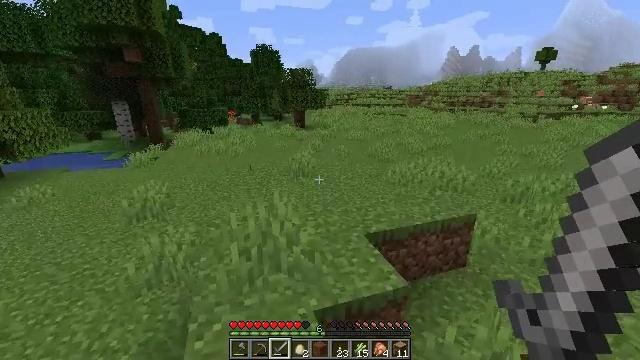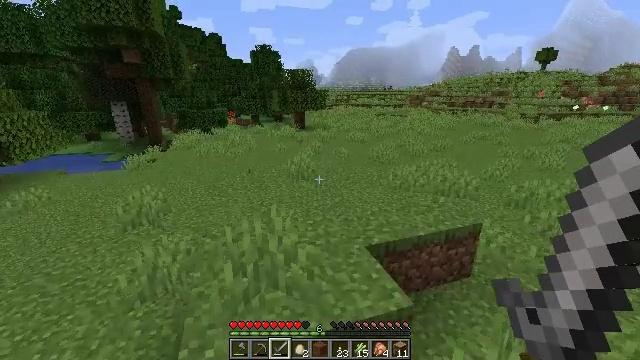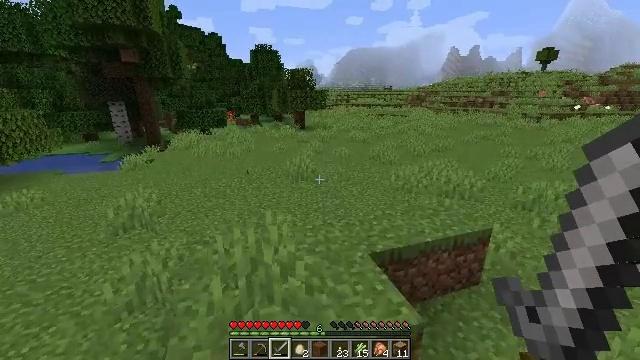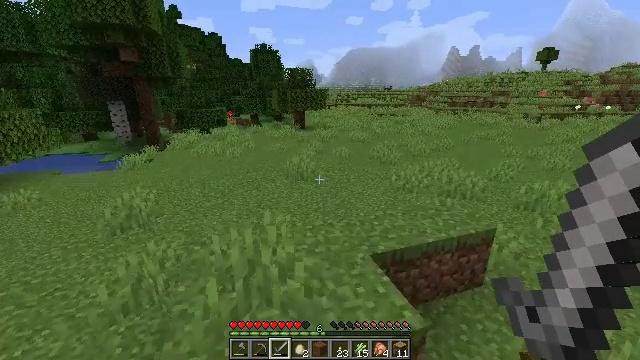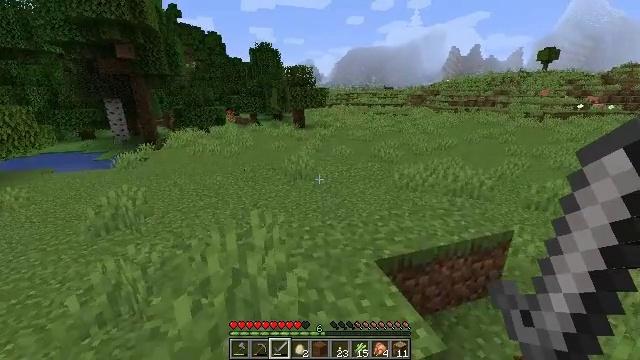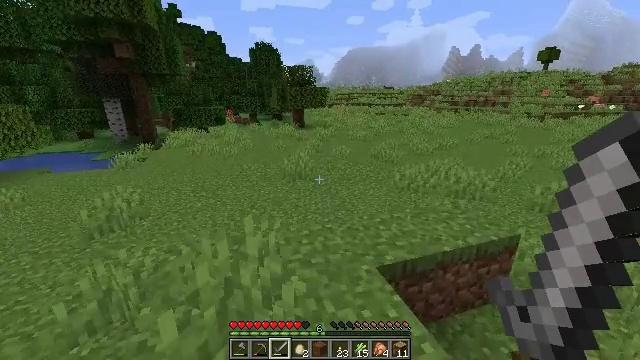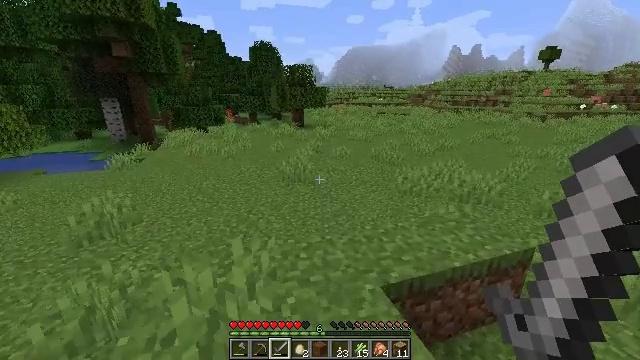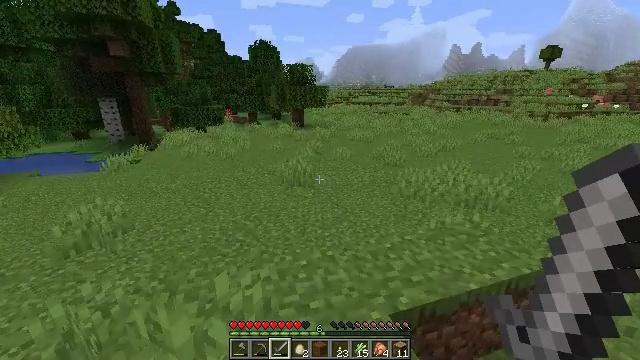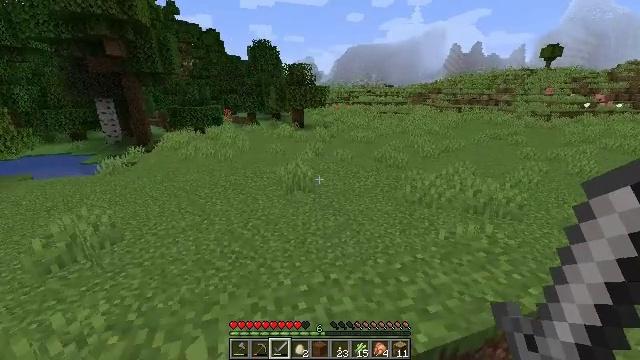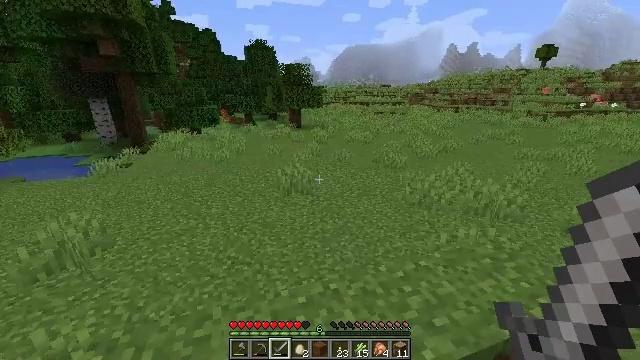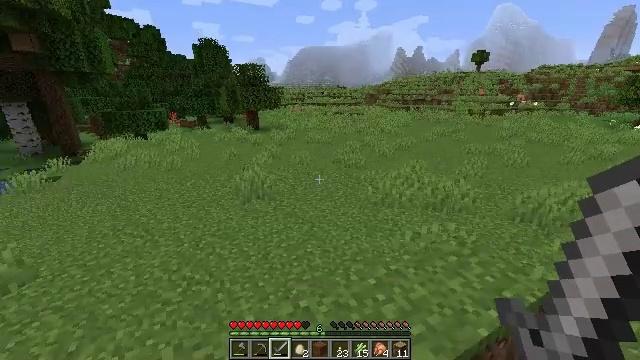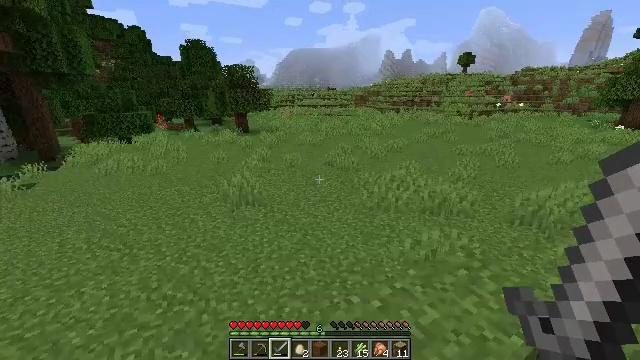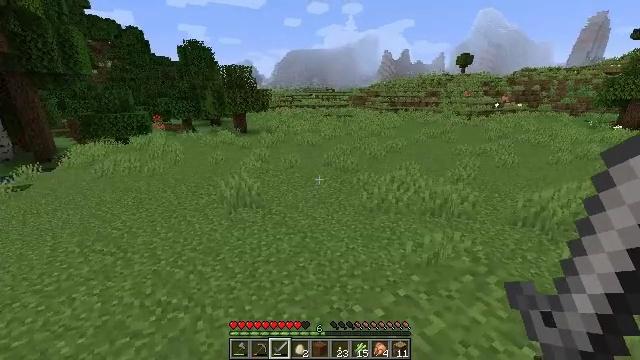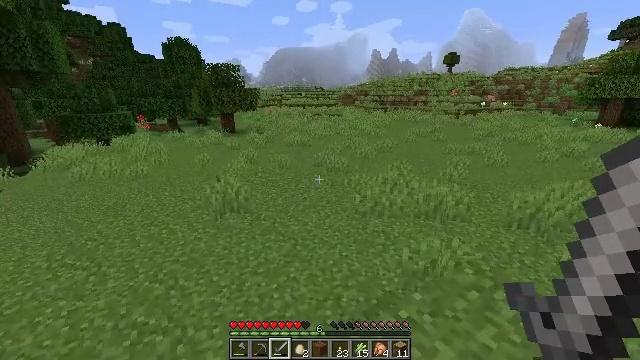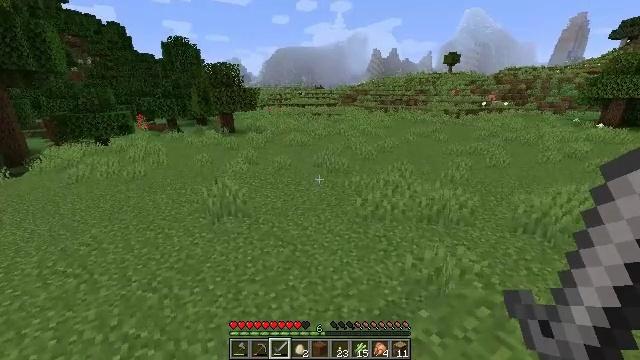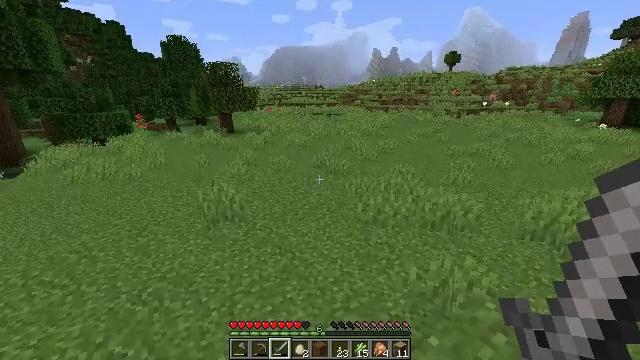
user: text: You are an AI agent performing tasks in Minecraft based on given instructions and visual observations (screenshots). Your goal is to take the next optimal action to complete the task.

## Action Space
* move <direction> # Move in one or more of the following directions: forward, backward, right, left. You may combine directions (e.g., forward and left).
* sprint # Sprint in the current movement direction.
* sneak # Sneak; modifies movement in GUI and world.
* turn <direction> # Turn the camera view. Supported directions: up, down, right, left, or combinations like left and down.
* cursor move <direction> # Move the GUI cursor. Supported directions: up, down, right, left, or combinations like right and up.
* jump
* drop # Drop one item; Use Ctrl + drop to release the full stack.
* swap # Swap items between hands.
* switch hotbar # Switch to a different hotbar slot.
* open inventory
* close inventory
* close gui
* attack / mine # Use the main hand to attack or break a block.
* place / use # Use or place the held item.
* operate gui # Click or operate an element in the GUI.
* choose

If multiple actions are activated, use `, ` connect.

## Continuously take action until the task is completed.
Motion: motion action
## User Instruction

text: Mine the lilac flower.
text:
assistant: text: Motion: move forward
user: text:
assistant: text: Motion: move forward
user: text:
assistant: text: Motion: move forward
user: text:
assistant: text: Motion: move forward
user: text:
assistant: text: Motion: move forward
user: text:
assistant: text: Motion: move forward
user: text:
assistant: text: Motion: move forward
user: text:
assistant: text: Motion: move forward
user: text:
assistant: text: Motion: move forward
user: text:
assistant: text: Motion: move forward, turn right
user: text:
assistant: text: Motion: move forward, turn right
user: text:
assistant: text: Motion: move forward
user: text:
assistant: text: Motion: move forward, turn right
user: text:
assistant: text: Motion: move forward
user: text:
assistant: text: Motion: move forward
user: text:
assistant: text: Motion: move forward
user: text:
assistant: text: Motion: move forward
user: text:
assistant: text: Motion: move forward
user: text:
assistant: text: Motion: move forward
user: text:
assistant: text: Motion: move forward
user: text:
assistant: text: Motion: move forward
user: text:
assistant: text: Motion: move forward
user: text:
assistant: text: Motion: move forward
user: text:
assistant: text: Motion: move forward
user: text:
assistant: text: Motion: move forward
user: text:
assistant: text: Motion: move forward
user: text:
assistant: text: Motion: move forward
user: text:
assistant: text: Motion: move forward
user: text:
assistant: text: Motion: move forward
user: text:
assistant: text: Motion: move forward